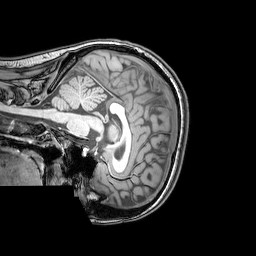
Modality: T1w
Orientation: sagittal
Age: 20
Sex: female
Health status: healthy
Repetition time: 0.081 s
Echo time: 0.037 s